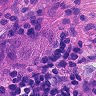
Metastatic tissue present: yes